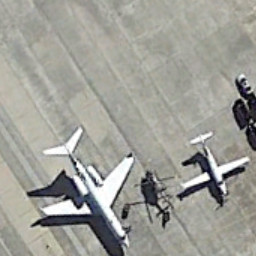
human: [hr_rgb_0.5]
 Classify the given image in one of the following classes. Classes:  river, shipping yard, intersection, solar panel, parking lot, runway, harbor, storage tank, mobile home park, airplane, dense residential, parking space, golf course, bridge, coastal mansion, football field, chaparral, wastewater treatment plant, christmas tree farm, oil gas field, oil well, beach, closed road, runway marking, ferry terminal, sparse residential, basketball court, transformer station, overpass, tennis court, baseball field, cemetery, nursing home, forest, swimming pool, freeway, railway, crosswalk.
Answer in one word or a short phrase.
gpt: airplane